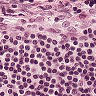
Metastatic tissue present: no